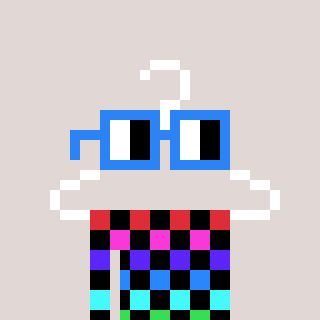
a pixel art character with square blue glasses, a hanger-shaped head and a orange-colored body on a warm background